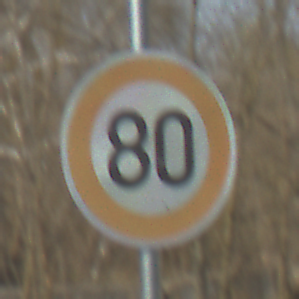
Verkehrszeichen: Geschwindigkeit80
Umgebung: Outdoor, Suburban
Tageszeit: MorningAfternoon
Wetter: Clear
Licht: Natural
Jahreszeit: NotSpecified
Kontrast: HighContrast